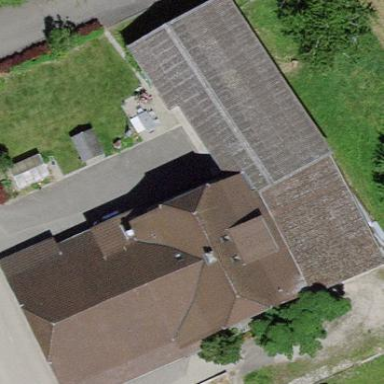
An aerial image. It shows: Farm building.